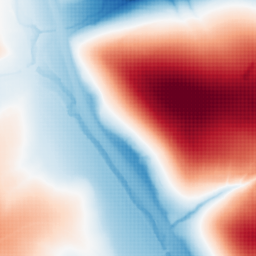
Category: trend_removal
Decomposition family: polynomial_high
Decomposition parameters: degree: 5
Upsampling method: sinc_blackman
Upsampling parameters: scale: 4
kernel_size: 8
Upsampling scale: 4